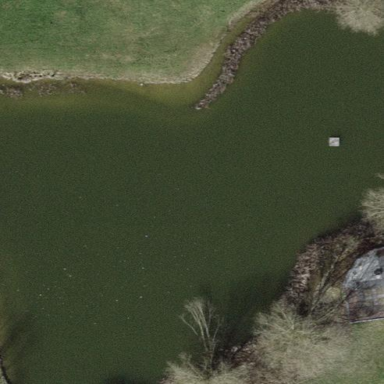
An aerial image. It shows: Serene pond surrounded by nature.